Field crop: maize
Growth stage: 2
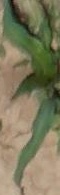
Species: maize